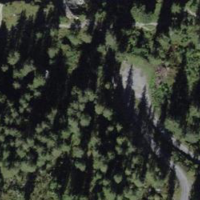
EUNIS habitat code: 43
Species observed at this site:
Geum rivale
Helix pomatia